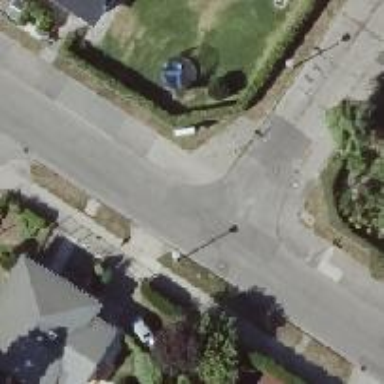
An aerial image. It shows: Residential road paved with concrete.